Question: MySQL Table Diagram:

My query this far:
'''
SELECT tblcourses.CourseStandard,
tblcourses.CourseID,
tblcourses.CourseRef,
tblcourses.CourseStandard,
tblcourses.CourseName,
tblcourses.CourseDuration,
tblcourses.NQFLevel,
tblcourses.CoursePrice,
tblcoursestartdates.StartDate
FROM etcgroup.tblcoursestartdates tblcoursestartdates
INNER JOIN etcgroup.tblcourses tblcourses
ON (tblcoursestartdates.CourseID = tblcourses.CourseID)
WHERE tblcoursestartdates.StartDate >= Now()
'''
If you look at the diagram you will see I have a 3rd table. The query above works fine. It display all the data as it should.
I want to show all the courses and their respective dates excluding those that the student is already booked for. Keep in mind that there can be 20 start dates for 1 course. This is why I am only choosing dates >= Now().
I want to make sure that a student does not get double booked. Yes I can do it afterwards. Beep student already booked BUT if I can have it now show the course dates that the student already booked then great. Any suggestions?
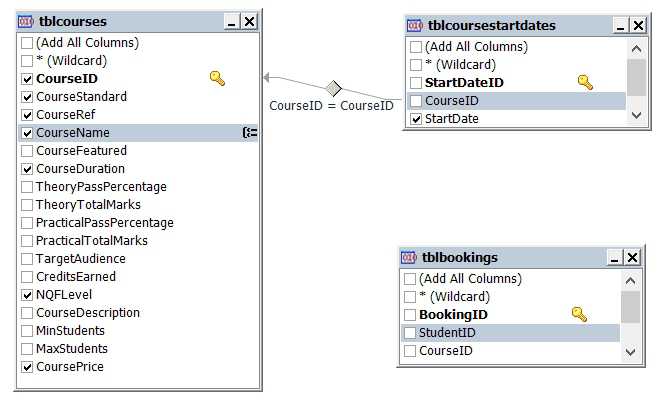
Answer: This is pretty straightforward. Presumably you know the 'StudentID' you'd like to see. Do a left join to the bookings table and select the mismatches.
'''
SELECT tblcourses.CourseStandard,
tblcourses.CourseID,
tblcourses.CourseRef,
tblcourses.CourseStandard,
tblcourses.CourseName,
tblcourses.CourseDuration,
tblcourses.NQFLevel,
tblcourses.CoursePrice,
tblcoursestartdates.StartDate
FROM etcgroup.tblcoursestartdates tblcoursestartdates
INNER JOIN etcgroup.tblcourses tblcourses
ON tblcoursestartdates.CourseID = tblcourses.CourseID
AND tblcoursestartdates.StartDate >= Now()
LEFT JOIN tblbookings
ON tblbookings.CourseId = tblcourses.CourseId
AND tblbookings.StudentId = <<<the student ID in question >>>
WHERE tblbookings.BookingID IS NULL
'''
The trick here is the LEFT JOIN ... IS NULL pattern. It the rows where the ON condition of the LEFT JOIN hit, leaving only the ones where it missed.